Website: home-depot
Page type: review-order
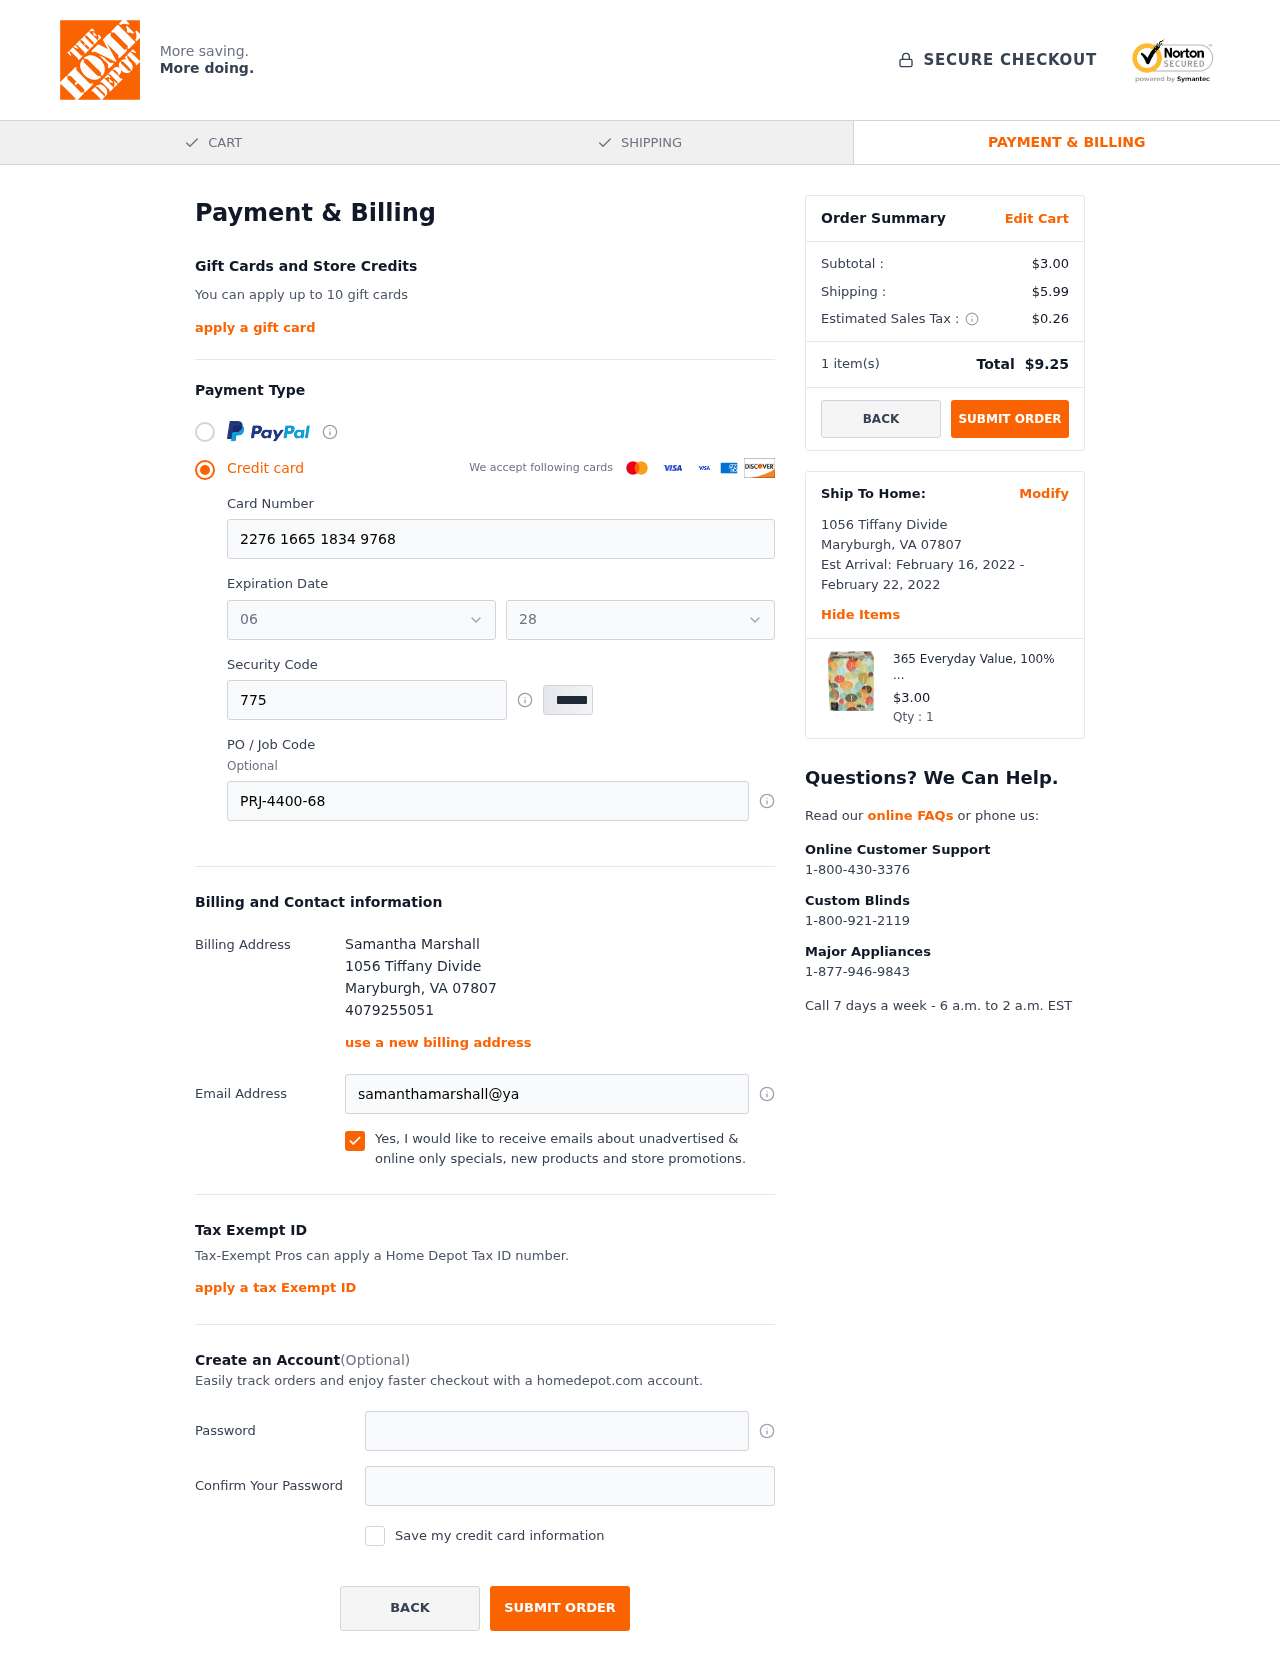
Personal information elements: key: PII_CARD_EXPIRY_MONTH
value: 06
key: PII_CARD_EXPIRY_YEAR
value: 28
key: PII_CITY
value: Maryburgh
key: PII_FULLNAME
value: Samantha Marshall
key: PII_PHONE
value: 4079255051
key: PII_POSTCODE
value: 07807
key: PII_STATE_ABBR
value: VA
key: PII_STREET
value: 1056 Tiffany Divide
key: PII_CARD_NUMBER
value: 2276 1665 1834 9768
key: PII_CARD_CVV
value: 775
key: PII_JOB_CODE
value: PRJ-4400-68
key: PII_EMAIL
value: samanthamarshall@yahoo.com
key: PII_STATE_ABBR2
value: VA
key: PII_POSTCODE_FULL
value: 07807
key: PII_POSTCODE_NUMERIC
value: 7807
Product elements: key: PRODUCT1_NAME
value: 365 Everyday Value, 100% Recycled Facial Tissue, 95 Count
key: PRODUCT1_PRICE
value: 3
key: PRODUCT1_QUANTITY
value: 1
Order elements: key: ORDER_SUBTOTAL
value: $3.00
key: ORDER_SHIPPING_COST
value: $5.99
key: ORDER_TAX
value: $0.26
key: ORDER_NUM_ITEMS
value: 1
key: ORDER_TOTAL
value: $9.25
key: ORDER_SHIPPING_DATE
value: February 16, 2022
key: ORDER_DELIVERY_DATE
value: February 22, 2022